Question: I recently downloaded and installed sugarcrm community edition: 6.5.17.
How can I fix the help links within the various modules? Or, how can I figure out how the help calls work, since I can't find any code reference within code to the links being generated.
When I click on a help link within any module, such as within opportunities:
Click here to learn more about the Opportunities module. In order to access more information, use the user menu drop down located on the main navigation bar to access Help.
Where the "click here" link looks like this when viewing the html page source:
href='?module=Administration&action=SupportPortal&view=documentation&version=6.5.17&edition=CE&lang=&help_module=Project&help_action=&key='
I get a "403 Forbidden" error with this link:
<URL>
I manually found the correct link to be:
<URL>

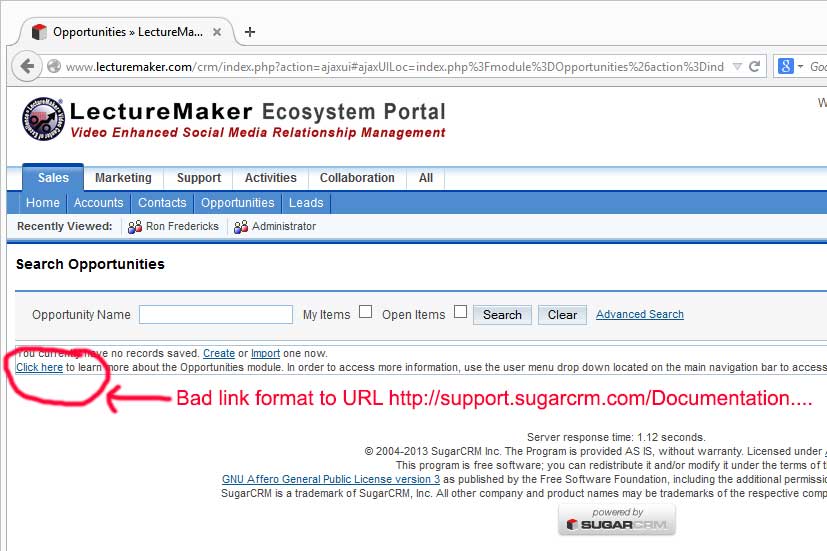
Answer: Open 'config_override.php' and add a param for 'custom_help_url' that points to a top-level page at the site that you found.
Here's how I found it:
In Sugar, nearly anything you read on the screen is kept in some language file for localization and translation purposes. So we can start by using 'grep' to search the system for this bit of translated text:
'''
[MKP01] [~/Sites/sugar] > grep -r 'to learn more about the' include/
include//language/en_us.lang.php: 'MSG_EMPTY_LIST_VIEW_NO_RESULTS_SUBMSG' => "<item4> to learn more about the <item1> module. In order to access more information, use the user menu drop down located on the main navigation bar to access Help.",
'''
Now that we know the name of the label, we can search for instances of when it is used:
'''
[MKP01] [~/Sites/nemrace] > grep -r 'MSG_EMPTY_LIST_VIEW_NO_RESULTS_SUBMSG' include/
include//language/en_us.lang.php: 'MSG_EMPTY_LIST_VIEW_NO_RESULTS_SUBMSG' => "<item4> to learn more about the <item1> module. In order to access more information, use the user menu drop down located on the main navigation bar to access Help.",
include//ListView/ListViewGeneric.tpl: {$APP.MSG_EMPTY_LIST_VIEW_NO_RESULTS_SUBMSG|replace:"<item1>":$moduleName|replace:"<item4>":$helpLink}
'''
The first result there we already know about, but the second is what you're after: it's the default Smarty template for all list views. If we open that file in a text editor we can trace the definition for variable '$helpLink' is only a few lines above where it's used:
'''
{capture assign="helpLink"}<a target="_blank" href='?module=Administration&action=SupportPortal&view=documentation&version={$sugar_info.sugar_version}&edition={$sugar_info.sugar_flavor}&lang=&help_module={$currentModule}&help_action=&key='>{$APP.LBL_CLICK_HERE}</a>{/capture}
'''
Then you know to dig into 'modules/Administration/SupportPortal.php' and reading that logic, know to look for the definition of function 'get_help_url'. We find it in 'include/utils.php'
'''
function get_help_url($send_edition = '', $send_version = '', $send_lang = '', $send_module = '', $send_action = '', $dev_status = '', $send_key = '', $send_anchor = '') {
global $sugar_config;
if (!empty($sugar_config['custom_help_url'])) {
$sendUrl = $sugar_config['custom_help_url'];
} else {
if (!empty($sugar_config['custom_help_base_url'])) {
$baseUrl= $sugar_config['custom_help_base_url'];
} else {
$baseUrl = "http://www.sugarcrm.com/crm/product_doc.php";
}
$sendUrl = $baseUrl . "?edition={$send_edition}&version={$send_version}&lang={$send_lang}&module={$send_module}&help_action={$send_action}&status={$dev_status}&key={$ send_key}";
if(!empty($send_anchor)) {
$sendUrl .= "&anchor=".$send_anchor;
}
}
return $sendUrl;
}
'''
This is great news - Sugar understands that some system administrators would wish to provide their own help URls or base URLs, so my recommendation to you would be open 'config_override.php' and add a param for 'custom_help_url' that points to a top-level page at the site that you found.